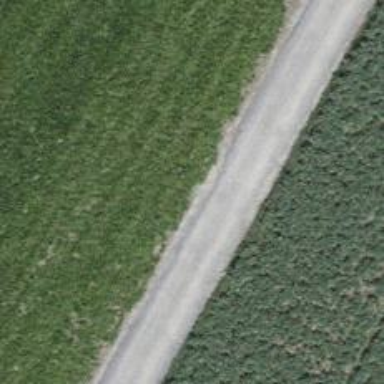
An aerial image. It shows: Track with grade 2 gravel surface.